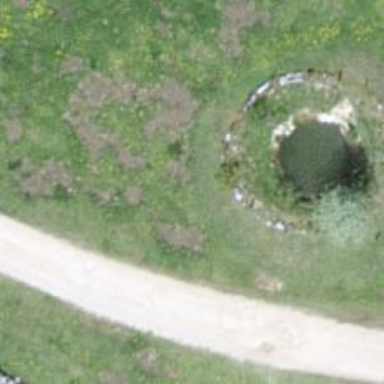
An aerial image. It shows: Water well that is man-made.